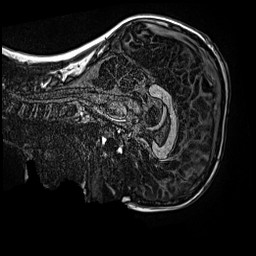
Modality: MP2RAGE
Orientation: sagittal
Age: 11
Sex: male
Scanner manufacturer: siemens
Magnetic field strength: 3 T
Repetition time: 4 s
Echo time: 0.00299 s